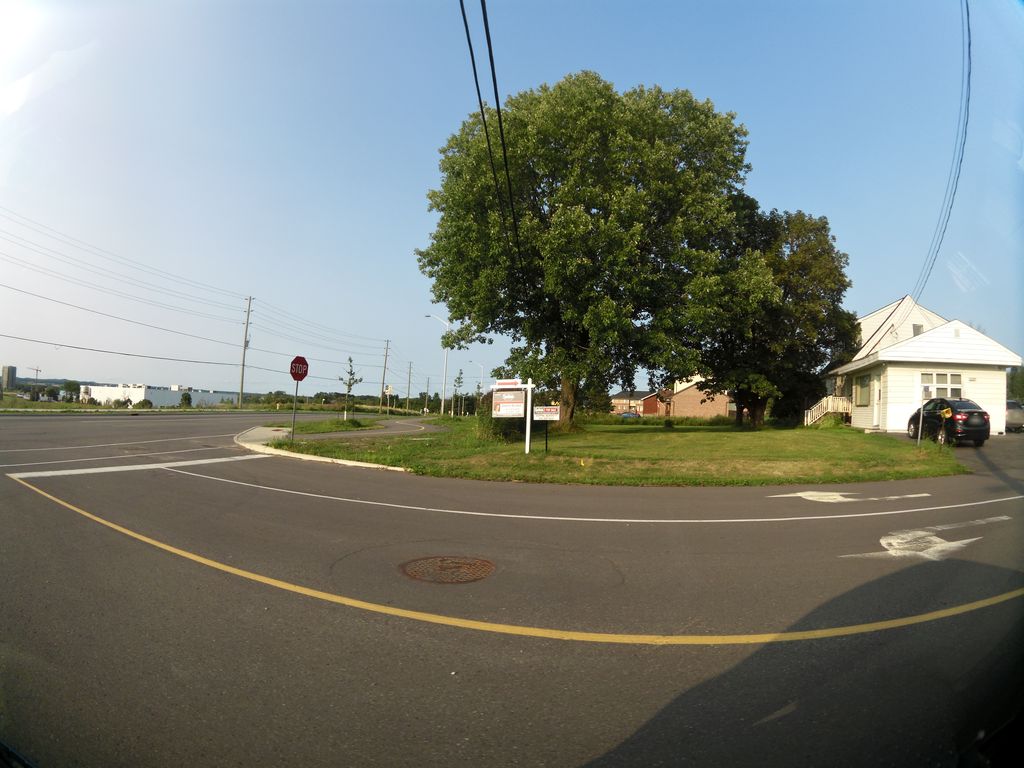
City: ottawa-gatineau